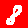
Digit: 8